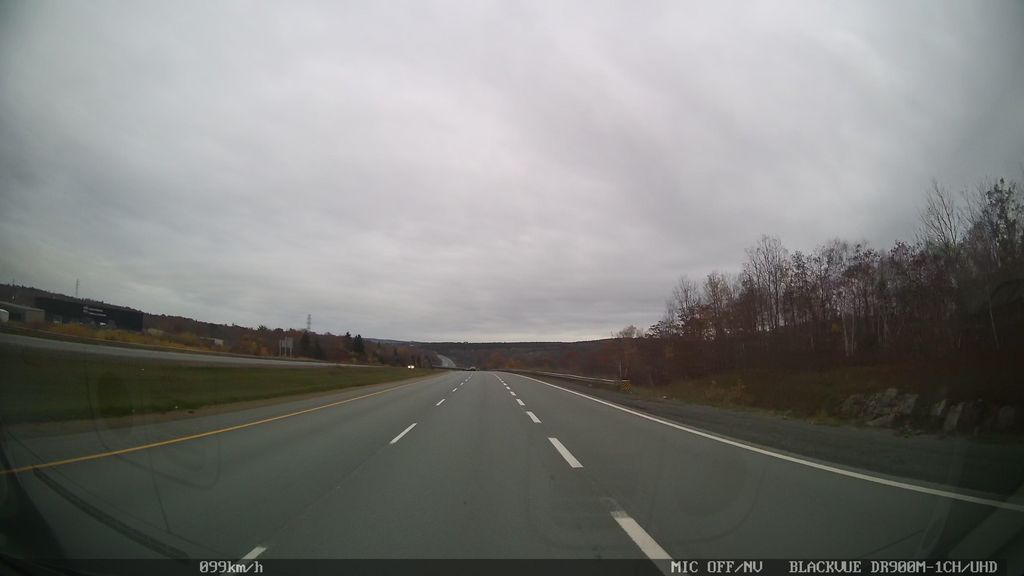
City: halifax